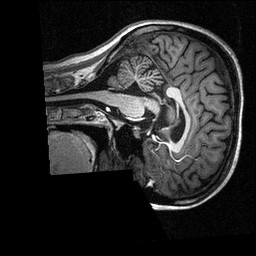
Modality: T1w
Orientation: sagittal